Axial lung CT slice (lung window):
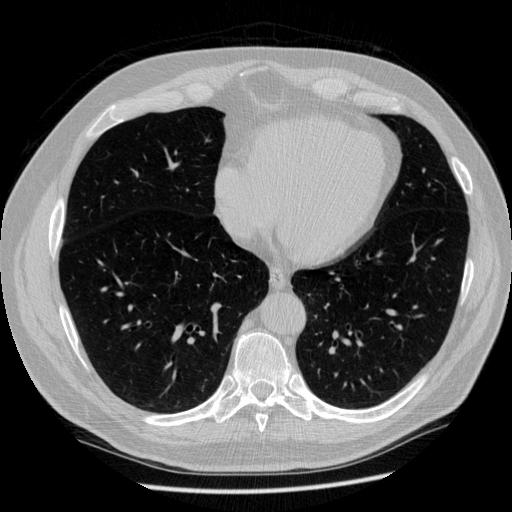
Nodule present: no